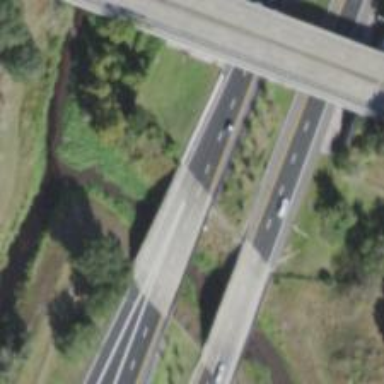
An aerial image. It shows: Bridge over motorway.